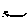
Label: smiley face